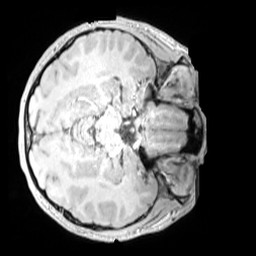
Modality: MP2RAGE
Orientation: axial
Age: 11
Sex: female
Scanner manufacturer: siemens
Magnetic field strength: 3 T
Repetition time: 4 s
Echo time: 0.00303 s